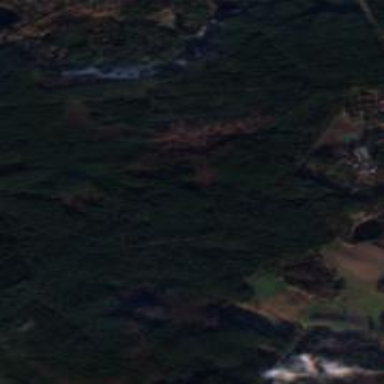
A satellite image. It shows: Forest area.